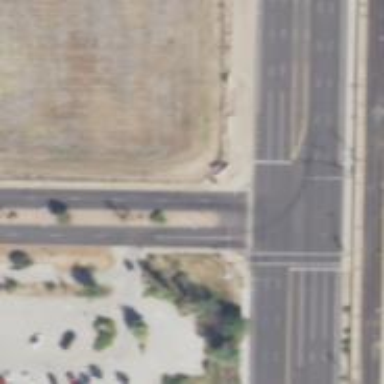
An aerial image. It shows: Solid stop line on the road marking.